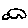
Label: car